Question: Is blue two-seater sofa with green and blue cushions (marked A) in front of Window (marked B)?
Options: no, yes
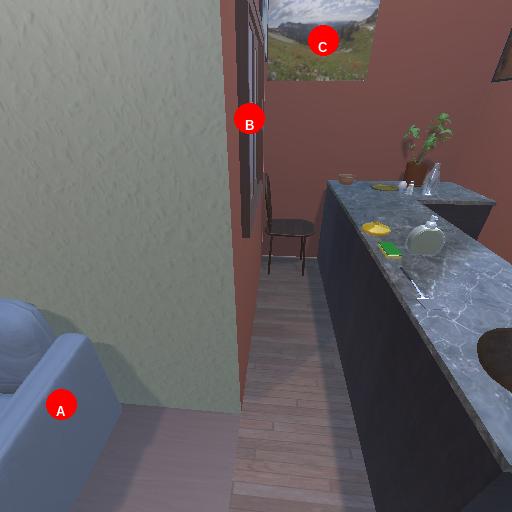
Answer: no